Question: What is the reading of this measurement?
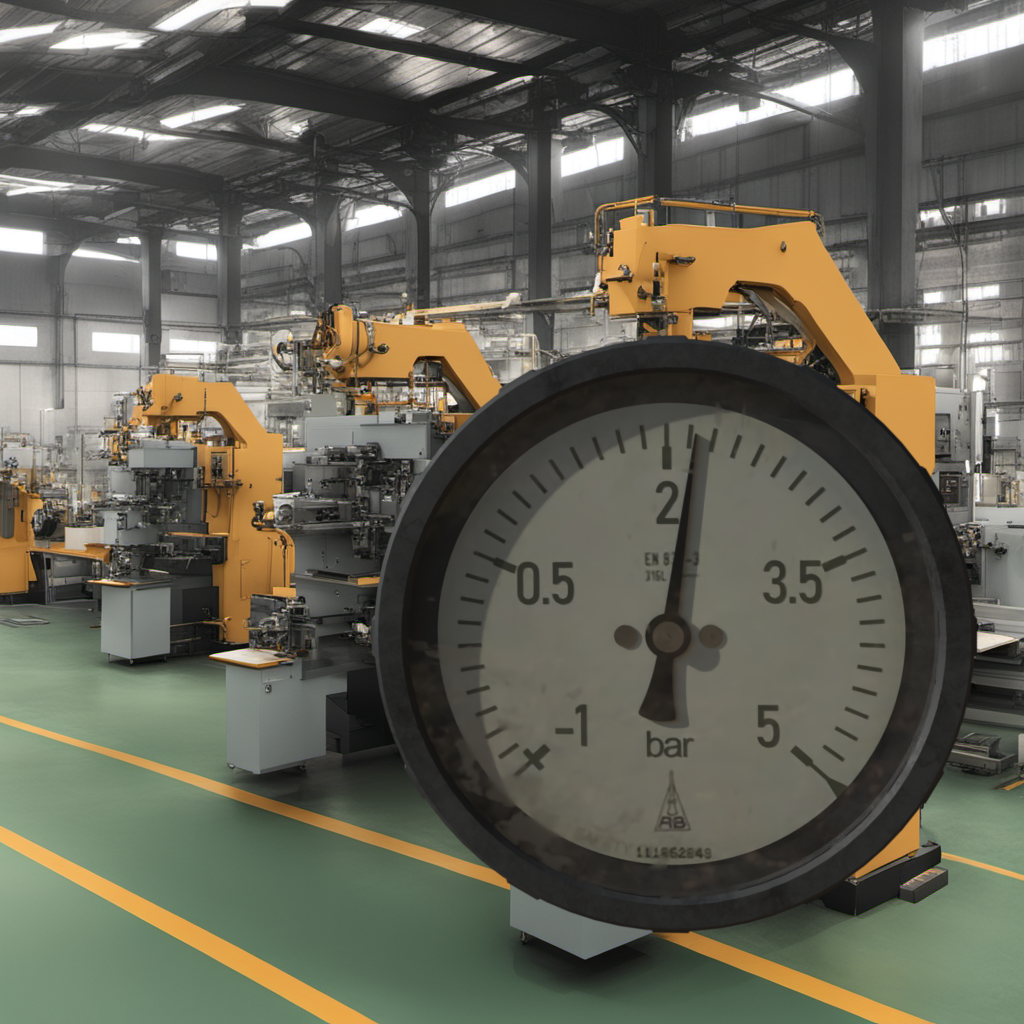
Answer: The result is 2.19
Question: What is the reading range of this measurement?
Answer: The range is from -1 to 5
Question: What is the minimum and maximum reading range of this measurement?
Answer: The minimum value is -1 and the maximum value is 5